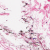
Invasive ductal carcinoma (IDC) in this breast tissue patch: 0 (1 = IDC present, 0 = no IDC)